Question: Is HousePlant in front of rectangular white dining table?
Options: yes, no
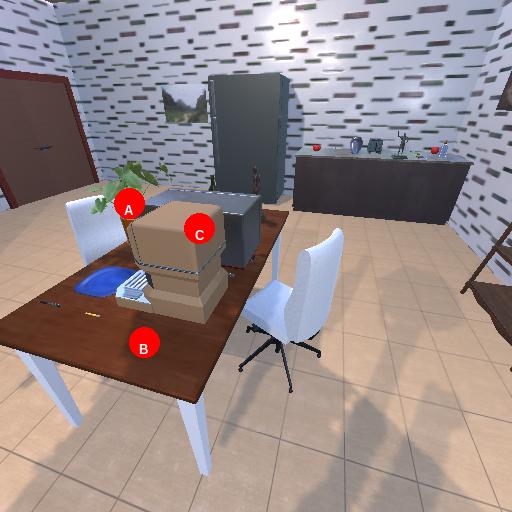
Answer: yes